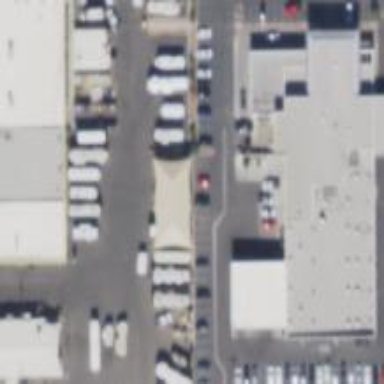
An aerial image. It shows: Building that houses car shop.